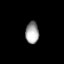
Tissue: lung
Cell type: Endothelial cells
Senescence score: 0.5471
Nuclear area (px): 284
Mean DAPI intensity: 162.06